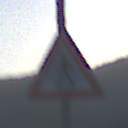
Verkehrszeichen: FussgaengerRechts
Umgebung: Outdoor, RoadRail
Tageszeit: SunriseSunset
Wetter: Clear
Licht: Natural
Jahreszeit: NotSpecified
Kontrast: LowContrast